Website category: sports
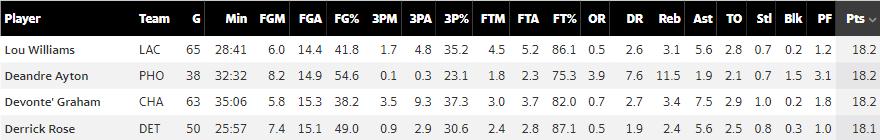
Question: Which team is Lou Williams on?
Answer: LAC

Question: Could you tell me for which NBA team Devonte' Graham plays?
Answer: CHA

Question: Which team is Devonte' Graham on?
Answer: CHA

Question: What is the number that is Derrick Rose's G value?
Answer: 50

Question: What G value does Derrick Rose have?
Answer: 50

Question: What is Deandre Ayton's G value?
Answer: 38

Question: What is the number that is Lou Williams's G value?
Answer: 65

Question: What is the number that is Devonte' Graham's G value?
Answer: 63

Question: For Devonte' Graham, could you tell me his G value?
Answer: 63

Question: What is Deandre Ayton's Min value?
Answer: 32:32

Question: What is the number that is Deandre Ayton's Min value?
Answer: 32:32

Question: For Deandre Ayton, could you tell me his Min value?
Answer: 32:32

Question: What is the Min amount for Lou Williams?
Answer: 28:41

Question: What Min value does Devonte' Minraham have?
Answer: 35:06

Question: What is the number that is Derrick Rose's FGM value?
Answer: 7.4

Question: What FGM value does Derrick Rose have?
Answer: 7.4

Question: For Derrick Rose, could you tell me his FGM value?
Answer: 7.4

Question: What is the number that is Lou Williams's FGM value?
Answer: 6.0

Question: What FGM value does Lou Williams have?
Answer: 6.0

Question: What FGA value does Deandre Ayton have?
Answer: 14.9

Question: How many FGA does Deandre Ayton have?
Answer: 14.9

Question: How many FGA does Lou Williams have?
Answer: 14.4

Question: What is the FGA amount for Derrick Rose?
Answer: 15.1

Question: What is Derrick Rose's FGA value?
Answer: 15.1

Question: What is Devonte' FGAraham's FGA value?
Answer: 15.3

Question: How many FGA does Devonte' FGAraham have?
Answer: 15.3

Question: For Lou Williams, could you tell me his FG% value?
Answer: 41.8

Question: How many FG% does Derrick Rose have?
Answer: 49.0

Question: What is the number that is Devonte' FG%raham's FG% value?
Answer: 38.2

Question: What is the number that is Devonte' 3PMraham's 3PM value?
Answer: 3.5

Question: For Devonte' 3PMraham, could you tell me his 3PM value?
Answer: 3.5

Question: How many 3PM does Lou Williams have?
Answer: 1.7

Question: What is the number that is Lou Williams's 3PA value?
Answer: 4.8

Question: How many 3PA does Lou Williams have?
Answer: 4.8

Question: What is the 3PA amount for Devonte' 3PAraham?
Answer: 9.3

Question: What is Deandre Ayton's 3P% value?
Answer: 23.1

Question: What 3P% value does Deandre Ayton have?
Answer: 23.1

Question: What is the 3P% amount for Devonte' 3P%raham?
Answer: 37.3

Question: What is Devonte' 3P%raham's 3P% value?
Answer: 37.3

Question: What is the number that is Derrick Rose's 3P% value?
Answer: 30.6

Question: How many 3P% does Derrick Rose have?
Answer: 30.6

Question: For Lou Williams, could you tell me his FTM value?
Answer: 4.5

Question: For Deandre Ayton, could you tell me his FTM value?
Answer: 1.8

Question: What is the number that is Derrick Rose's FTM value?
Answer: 2.4

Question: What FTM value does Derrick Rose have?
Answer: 2.4

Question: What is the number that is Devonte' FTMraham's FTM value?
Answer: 3.0

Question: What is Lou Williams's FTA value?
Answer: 5.2

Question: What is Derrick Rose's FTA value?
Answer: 2.8

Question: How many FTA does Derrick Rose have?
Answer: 2.8

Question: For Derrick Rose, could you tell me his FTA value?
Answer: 2.8

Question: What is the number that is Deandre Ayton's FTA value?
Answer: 2.3

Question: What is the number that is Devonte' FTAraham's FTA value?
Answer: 3.7

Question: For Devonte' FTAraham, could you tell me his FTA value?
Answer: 3.7

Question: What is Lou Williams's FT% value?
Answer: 86.1

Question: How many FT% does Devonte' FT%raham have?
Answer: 82.0

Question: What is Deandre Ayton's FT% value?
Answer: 75.3

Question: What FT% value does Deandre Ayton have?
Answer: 75.3

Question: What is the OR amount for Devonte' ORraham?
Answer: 0.7

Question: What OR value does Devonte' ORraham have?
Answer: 0.7

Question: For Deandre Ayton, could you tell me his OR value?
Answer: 3.9

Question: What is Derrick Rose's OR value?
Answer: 0.5

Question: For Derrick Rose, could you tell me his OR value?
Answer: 0.5

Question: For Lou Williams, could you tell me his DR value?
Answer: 2.6

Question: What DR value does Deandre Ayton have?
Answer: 7.6